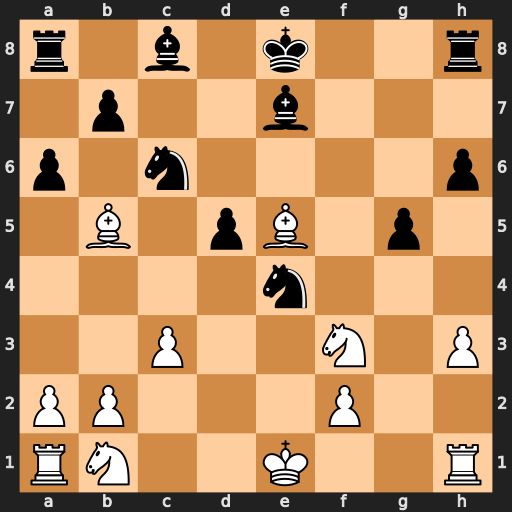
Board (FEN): r1b1k2r/1p2b3/p1n4p/1B1pB1p1/4n3/2P2N1P/PP3P2/RN2K2R
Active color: w
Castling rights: KQkq
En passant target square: -
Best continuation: Bxc6+ bxc6 Bxh8